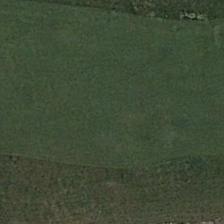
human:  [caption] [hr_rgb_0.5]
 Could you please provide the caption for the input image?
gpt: it is a piece of green meadow .

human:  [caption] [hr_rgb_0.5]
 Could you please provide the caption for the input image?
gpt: a green line is in the middle of the meadow .

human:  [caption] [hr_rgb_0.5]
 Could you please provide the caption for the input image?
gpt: it is a piece of green meadow .

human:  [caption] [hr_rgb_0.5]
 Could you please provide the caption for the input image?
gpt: the meadow is green ,smooth and endless .

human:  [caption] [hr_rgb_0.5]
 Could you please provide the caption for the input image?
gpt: the meadow is green ,smooth and endless .